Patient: sex F, age 65
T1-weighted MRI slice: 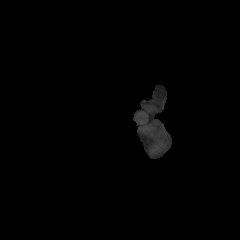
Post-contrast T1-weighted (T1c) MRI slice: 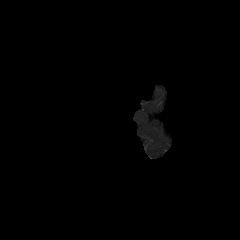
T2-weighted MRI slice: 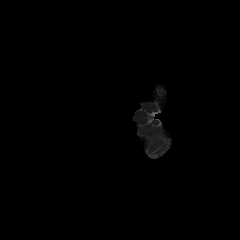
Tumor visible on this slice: no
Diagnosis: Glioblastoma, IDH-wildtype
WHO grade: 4